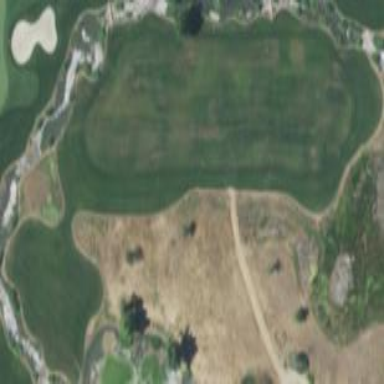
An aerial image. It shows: Rough grassy area used for golf.